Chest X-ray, AP view. Patient: 46 years old, sex F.
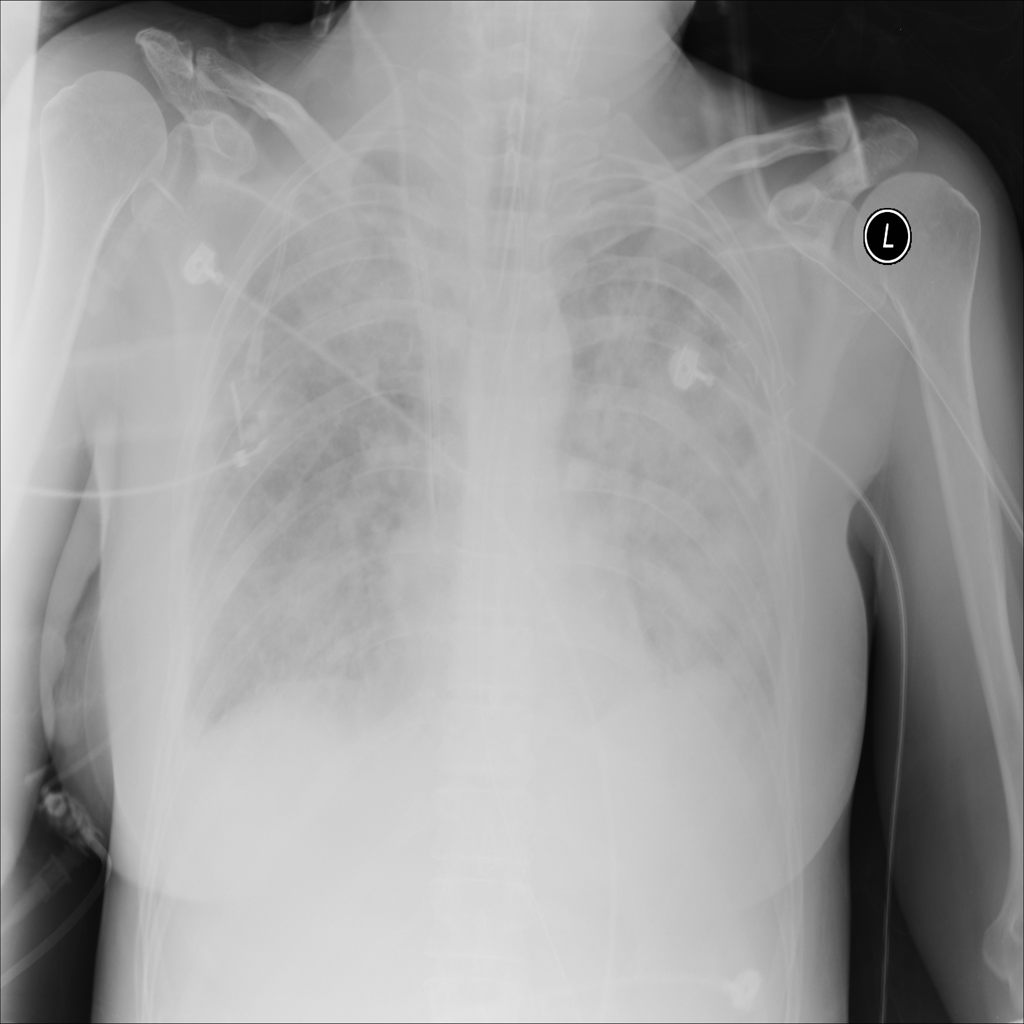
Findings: Infiltration